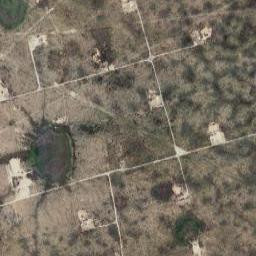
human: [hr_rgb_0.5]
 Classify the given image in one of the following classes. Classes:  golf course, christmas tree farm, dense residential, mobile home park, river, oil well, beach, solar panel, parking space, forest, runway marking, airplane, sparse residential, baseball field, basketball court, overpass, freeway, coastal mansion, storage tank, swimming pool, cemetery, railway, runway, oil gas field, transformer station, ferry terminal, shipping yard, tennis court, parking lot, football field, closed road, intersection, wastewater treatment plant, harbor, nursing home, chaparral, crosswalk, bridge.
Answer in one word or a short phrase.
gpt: oil gas field